Field crop: maize
Growth stage: 2
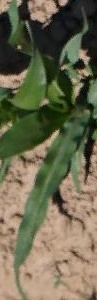
Species: maize